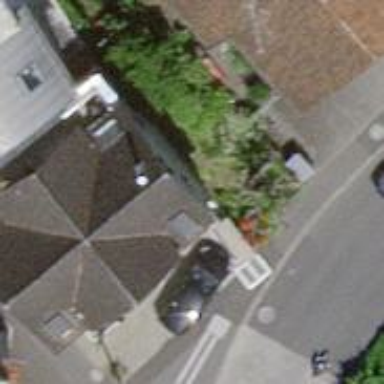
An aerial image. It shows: Street cabinet.